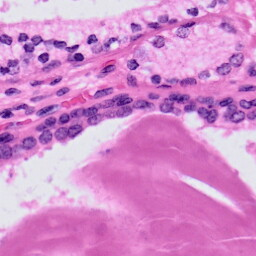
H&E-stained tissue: Prostate